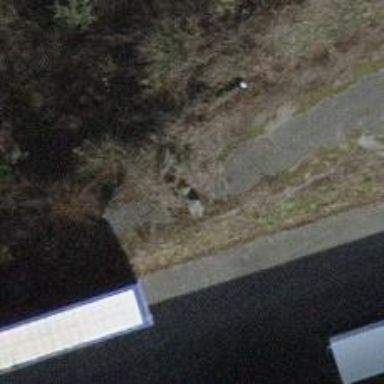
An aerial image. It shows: Block barrier.